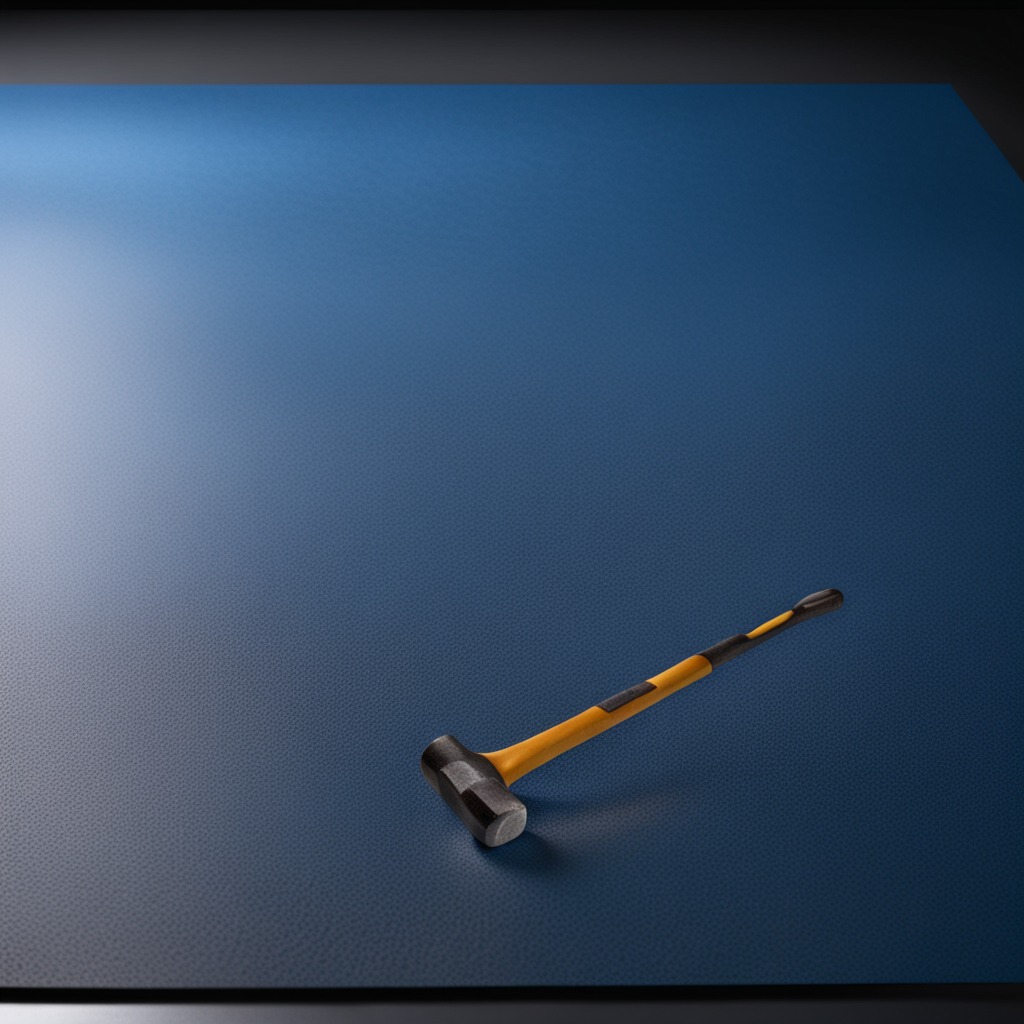
A hammer lying on a clean granite tabletop covered with a blue rubber mat inside a workshop under bright overhead lighting crisp shadows high clarity worn but beneath the mat